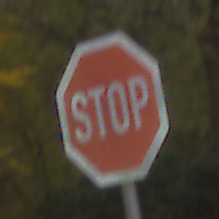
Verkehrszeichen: Stop
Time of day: Midday
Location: Outdoor (Nature)
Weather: Overcast
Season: Autumn
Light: Natural